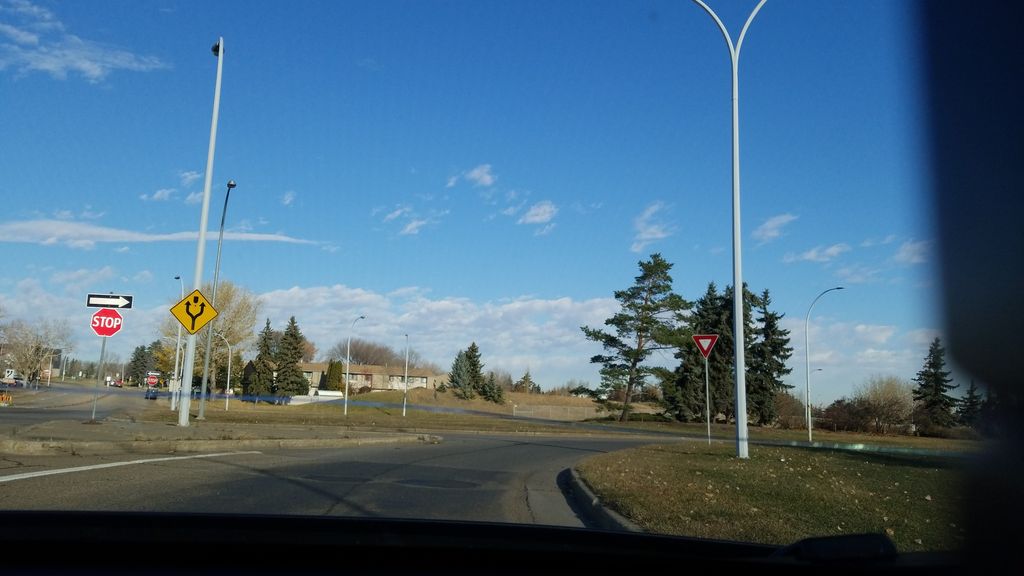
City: edmonton